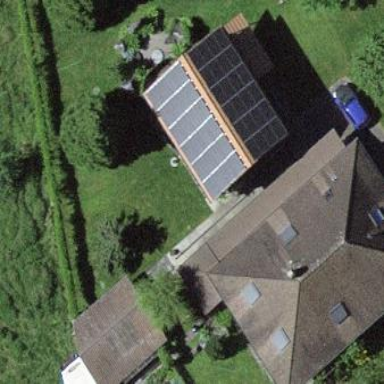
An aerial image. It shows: Shed.